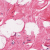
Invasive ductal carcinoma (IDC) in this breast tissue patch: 0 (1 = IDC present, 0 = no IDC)